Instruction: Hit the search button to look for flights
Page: home
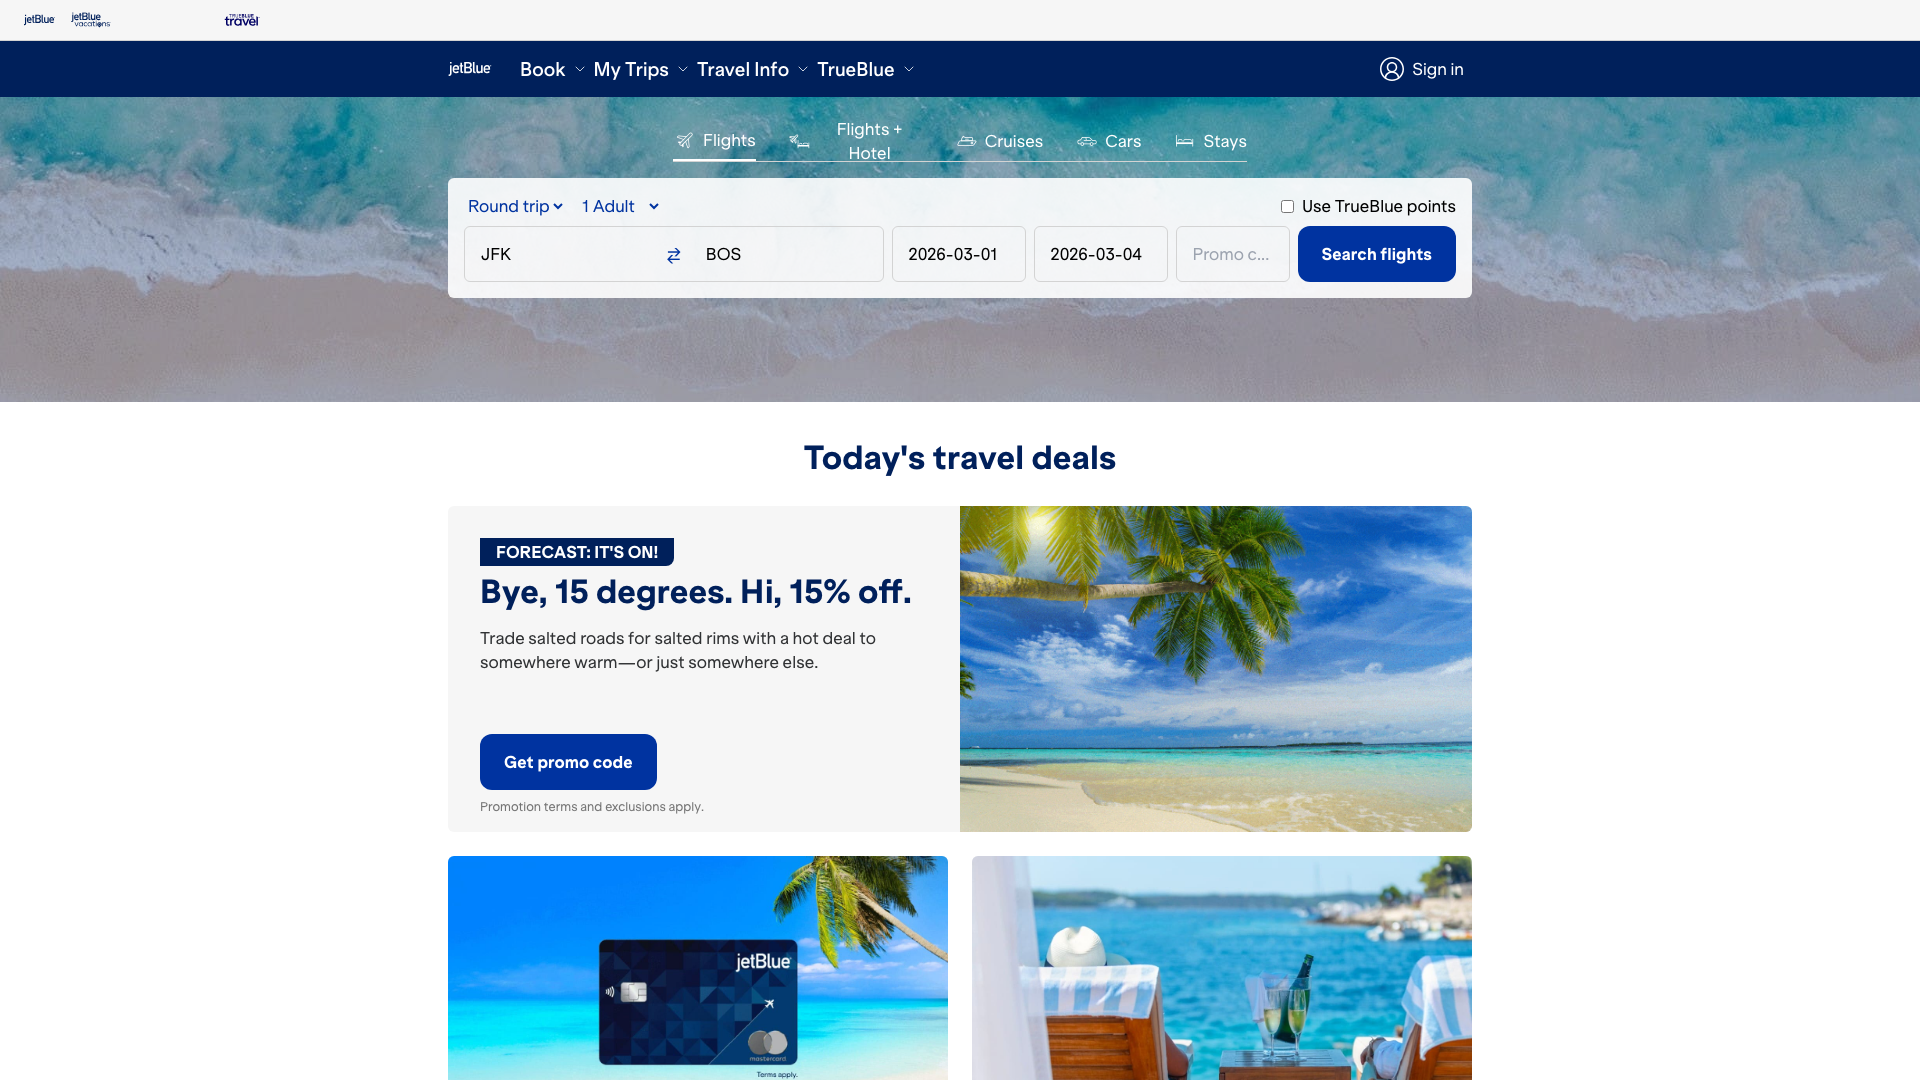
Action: click